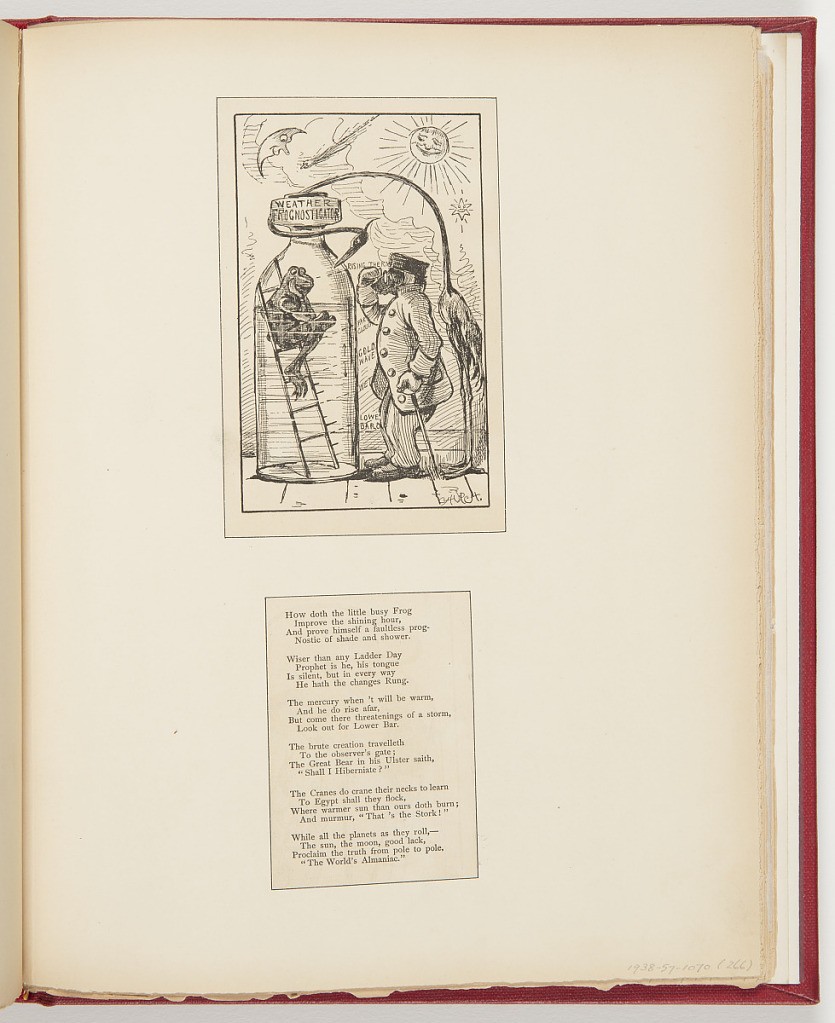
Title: Weather Frognosticator
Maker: Frederick Stuart Church, American, 1842–1924
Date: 1878
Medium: Black ink on paper
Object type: Ephemera
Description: Top; left, profile of frog sitting on a ladder in a bottle half-way filled with water, bottle labeled, Weather Frognostigator. Center right, profile of a bear wearing glasses, hat, and suit, facing left. Right, profile of bird with outstretched neck wrapping around bottle. Upper right, waning crescent smiling and looking down at bottle. Upper right, shinning sun, smiling down at frog in bottle. Clouds and stars in the background. Various weather forecasting terms behind bear. Bottom, poem on weather forecaster frog.